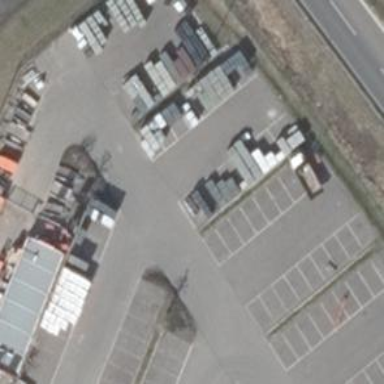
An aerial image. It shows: Asphalt parking aisle road for service vehicles.